Question: I am currently working on a UICollectionView with a lot of images. However, it sometimes crashes in this view with memory warning. I am using AFNetworking and UIImageView+AFNetworking category to set image through setImageWithURL: method. One issue can be caching. I am not sure if AFNetworking deals with image caching. Anyway, is there a way to optimize this code in terms of memory management? Or if I am to implement didReceiveMemoryWarning method in this view controller, what can be put in this method? I attach the code for cellForItemAtIndexPath for this collection view.
'''
- (UICollectionViewCell *)collectionView:(UICollectionView *)collectionView cellForItemAtIndexPath:(NSIndexPath *)indexPath {
UICollectionViewCell *cell = [collectionView dequeueReusableCellWithReuseIdentifier:@"RecipeCell" forIndexPath:indexPath];
// setting the image view for the cell using AFNetworking. Does this do caching automatically?
UIImageView *recipeImageView = (UIImageView *)[cell viewWithTag:6];
if (PRODUCTION) {
[recipeImageView setImageWithURL:[[self.recipes objectAtIndex:indexPath.row] objectForKey:@"recipe_image"] placeholderImage:[UIImage imageNamed:@"default_recipe_picture.png"]];
} else {
[recipeImageView setImageWithURL:[NSString stringWithFormat:@"http://localhost:5000/%@", [[self.recipes objectAtIndex:indexPath.row] objectForKey:@"recipe_image"]] placeholderImage:[UIImage imageNamed:@"default_recipe_picture.png"]];
}
// configure the back of the cell. fill all the info.
UITextView *recipeNameView = (UITextView *)[cell viewWithTag:8];
recipeNameView.text = [NSString stringWithFormat:@"%@", [[self.recipes objectAtIndex:indexPath.row] objectForKey:@"recipe_name"]];
UILabel *recipeNameLabel = (UILabel *)[cell viewWithTag:2];
recipeNameLabel.text = [NSString stringWithFormat:@"%@", [[self.recipes objectAtIndex:indexPath.row] objectForKey:@"recipe_name"]];
NSDictionary *user = [[self.recipes objectAtIndex:indexPath.row] objectForKey:@"user"];
UIButton *chefNameButton = (UIButton *)[cell viewWithTag:3];
[chefNameButton setTitle:[NSString stringWithFormat:@"%@ %@", [user objectForKey:@"first_name"], [user objectForKey:@"last_name"]] forState:UIControlStateNormal];
NSMutableArray *missingIngredientsStringArray = [[NSMutableArray alloc] init];
NSArray *missingIngredients = [[self.recipes objectAtIndex:indexPath.row] objectForKey:@"missing_ingredients"];
for (NSDictionary *missingIngredient in missingIngredients) {
[missingIngredientsStringArray addObject:[missingIngredient objectForKey:@"name"]];
}
NSString *missingIngredientsString = [missingIngredientsStringArray componentsJoinedByString:@","];
UITextView *missingIngredientsView = (UITextView *)[cell viewWithTag:4];
missingIngredientsView.text = [NSString stringWithFormat:@"%u Missing Ingredients: %@", missingIngredients.count, missingIngredientsString];
// configure the front of the cell. chef name button and missing ingredients and likes on front view
UIButton *frontNameButton = (UIButton *)[cell viewWithTag:11];
[frontNameButton setTitle:[NSString stringWithFormat:@"%@ %@", [user objectForKey:@"first_name"], [user objectForKey:@"last_name"]] forState:UIControlStateNormal];
[frontNameButton sizeToFit];
frontNameButton.frame = CGRectMake(160 - [frontNameButton.titleLabel.text sizeWithFont:[UIFont boldSystemFontOfSize:13]].width - 7, frontNameButton.frame.origin.y, frontNameButton.frame.size.width, frontNameButton.frame.size.height);
UILabel *likesLabel = (UILabel *)[cell viewWithTag:9];
likesLabel.text = [NSString stringWithFormat:@"%@ likes", [[self.recipes objectAtIndex:indexPath.row] objectForKey:@"likes"]];
UIButton *missingIngredientsButton = (UIButton *)[cell viewWithTag:12];
[missingIngredientsButton setBackgroundImage:[UIImage imageNamed:@"badge_green.png"] forState:UIControlStateSelected];
if (missingIngredients.count == 0) {
missingIngredientsButton.selected = YES;
[missingIngredientsButton setTitle:@"" forState:UIControlStateNormal];
} else {
missingIngredientsButton.selected = NO;
[missingIngredientsButton setTitle:[NSString stringWithFormat:@"%u", missingIngredients.count] forState:UIControlStateNormal];
}
// make back view invisible.
UIView *backView = [cell viewWithTag:1];
UIView *frontView = [cell viewWithTag:5];
frontView.alpha = 1.0;
backView.alpha = 0;
// adding flip gesture recognizers
UIView *flipView1 = [cell viewWithTag:12];
UIView *flipView2 = [cell viewWithTag:1];
UITapGestureRecognizer *flipGestureRecognizer1 = [[UITapGestureRecognizer alloc] initWithTarget:self action:@selector(flipCell:)];
UITapGestureRecognizer *flipGestureRecognizer2 = [[UITapGestureRecognizer alloc] initWithTarget:self action:@selector(flipCell:)];
[flipView1 addGestureRecognizer:flipGestureRecognizer1];
[flipView2 addGestureRecognizer:flipGestureRecognizer2];
return cell;
}
'''
[Edit] I attach a screenshot of my Instruments run.

You can see that memory allocation increases as I just push segue and press back button repeatedly. Things that just keep increasing are CFData, CALayer, CABackingStore, UITableView. I doubt these are things that are created after segue, and they are not being released... Please help!
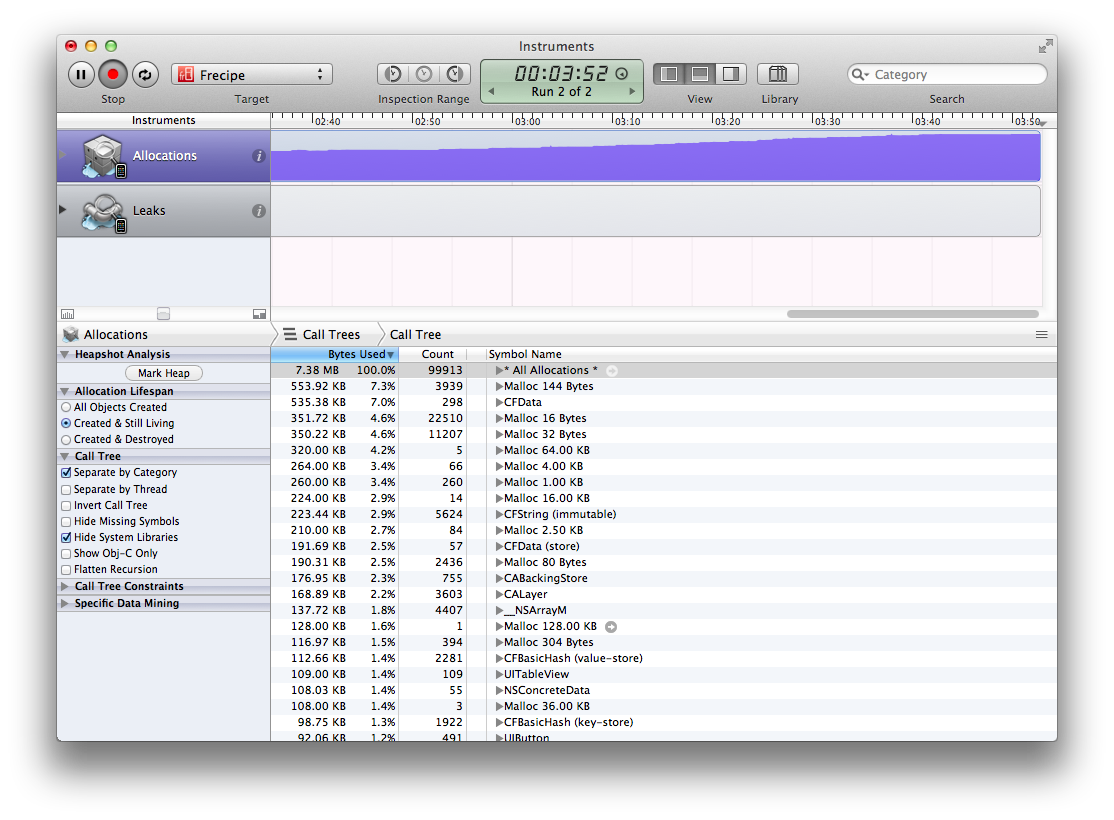
Answer: AFNetworking automatically stores images in an 'NSCache' collection, which automatically removes some or all of the images from memory on a low memory warning. AFNetworking is probably not your issue.
In fact, I don't think displaying images is your issue unless you're downloading lots of very large images and displaying them simultaneously. (If this is the case, you should try optimizing your images for display on the device so they don't need to be resized.)
One issue I see is that you are adding a gesture recognizer to the cell every time it comes into the view, but cells are reused, so when a cell comes in again you are adding unnecessary gesture recognizers to it. You could resolve this by subclassing UITableViewCell and assigning the gesture recognizers as properties. You could also resolve this by checking 'flipView1' and 'flipView2' to see if they have gesture recognizers attached before adding them. (I'm not sure if this is enough to cause a memory warning though.)
I'd recommend going to Build -> Profile and selecting the Allocations instrument. On the left, select Objective C only, and hide system calls. Then, scroll through your collection view and look at the instrument to see what's taking up all the memory.
Here's a screenshot of the Allocations tool: